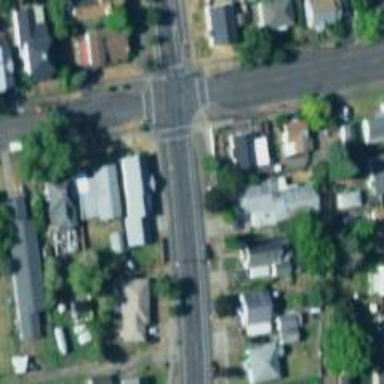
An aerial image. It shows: Marked road crossing.